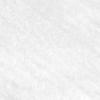
Label: no_change